Question: I want to test the state update of the component using renderHook from @testing-library/react-hooks, which let us render the hook in the same way as we do in a react functional component.
Just want to know, is this only applicable for custom hooks, because the state is not getting changed when I am trying this for testing a component
'''
it('test count update', () => {
const { result } = renderHook(() => useState({ count: 0 }));
const [state, setState] = result.current;
const wrapper = mount(<ComponentToTest />);
act(() => {
wrapper.find('button').simulate('click');
})
expect(state).toBe({ count: 1 });
})
'''
getting an error since the count is not getting updated and still remains 0
Can anyone please help

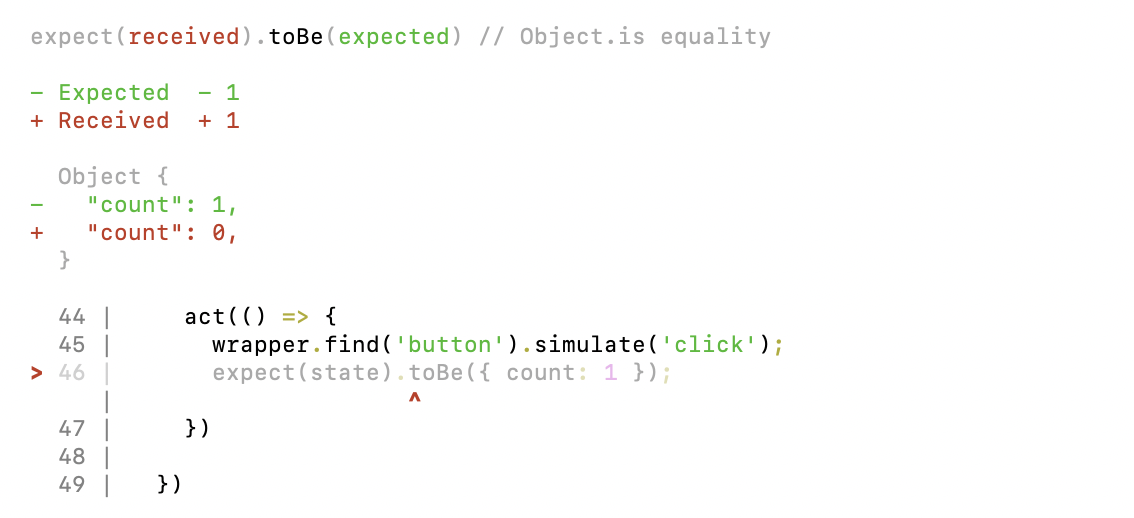
Answer: <URL>:
> Renders a test component that will call the provided callback, including any hooks it calls, every time it renders.
'renderHook' is used to test the hook itself, not a component that uses that hook. 'renderHook' itself ; you cannot test a hook's result by rendering a component that happens to use that hook.
In your case, you're just testing 'useState', which you can absolutely do with 'renderHook':
'''
it('test count update', () => {
const { result } = renderHook(() => useState({ count: 0 }));
const [state, setState] = result.current;
setState({count: state + 1});
expect(state).toBe({ count: 1 });
})
'''
But that seems kind of pointless; we know 'useState' works.
If you want to test a component that uses 'useState' (or any hook), you need to render the component itself and assert the result of that hook in the rendered component. E.g.
'''
it('test count update', () => {
const wrapper = mount(<ComponentToTest />);
act(() => {
wrapper.find('button').simulate('click');
})
// assuming the result is rendered in a span with a classname of 'result'
expect(wrapper.find('span.result').text()).toBe('1');
})
'''